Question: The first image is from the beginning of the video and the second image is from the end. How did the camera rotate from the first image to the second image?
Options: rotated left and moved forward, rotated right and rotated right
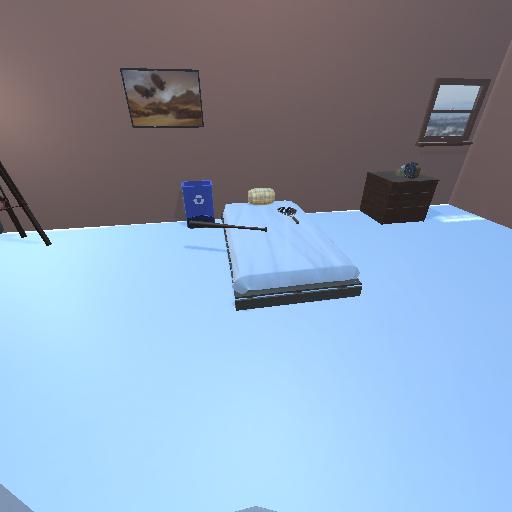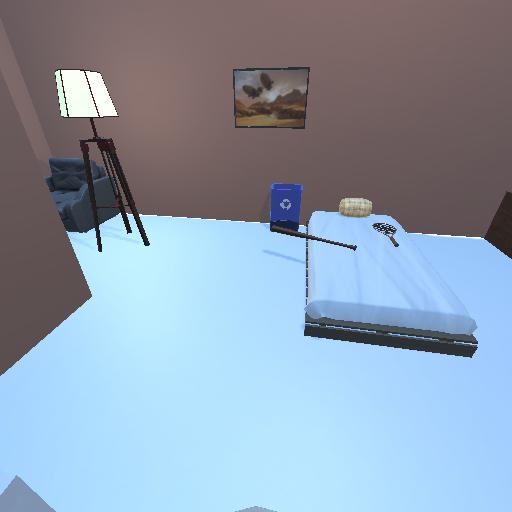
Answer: rotated left and moved forward